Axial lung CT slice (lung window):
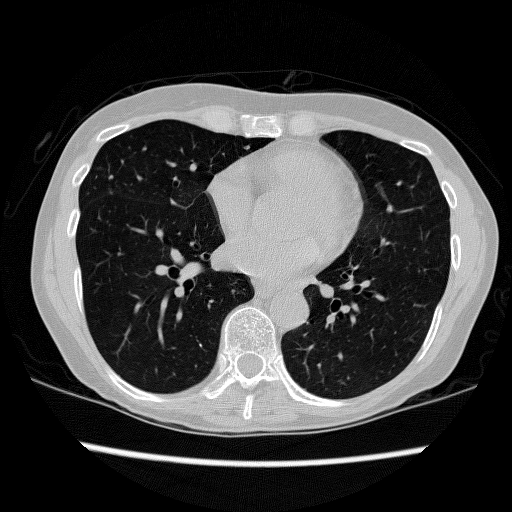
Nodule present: no